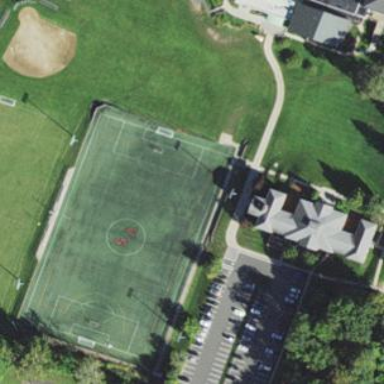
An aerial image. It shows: Multi-sport pitch with turf surface for leisure land activities.